Field crop: tomato
Growth stage: 1
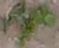
Species: portulaca